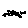
Label: bird